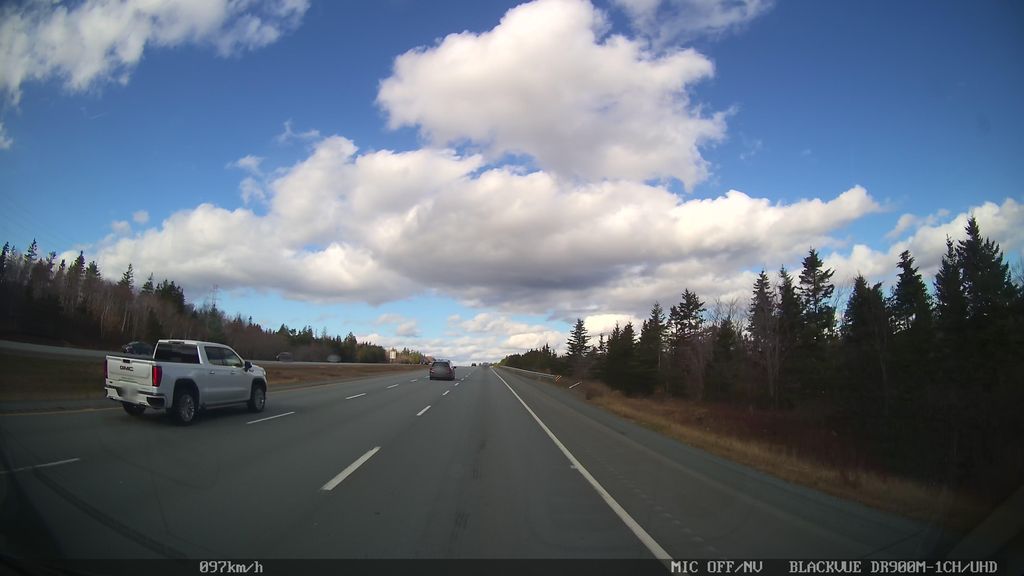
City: halifax